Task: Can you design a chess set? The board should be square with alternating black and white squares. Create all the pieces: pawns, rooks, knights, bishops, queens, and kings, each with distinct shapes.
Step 1551:
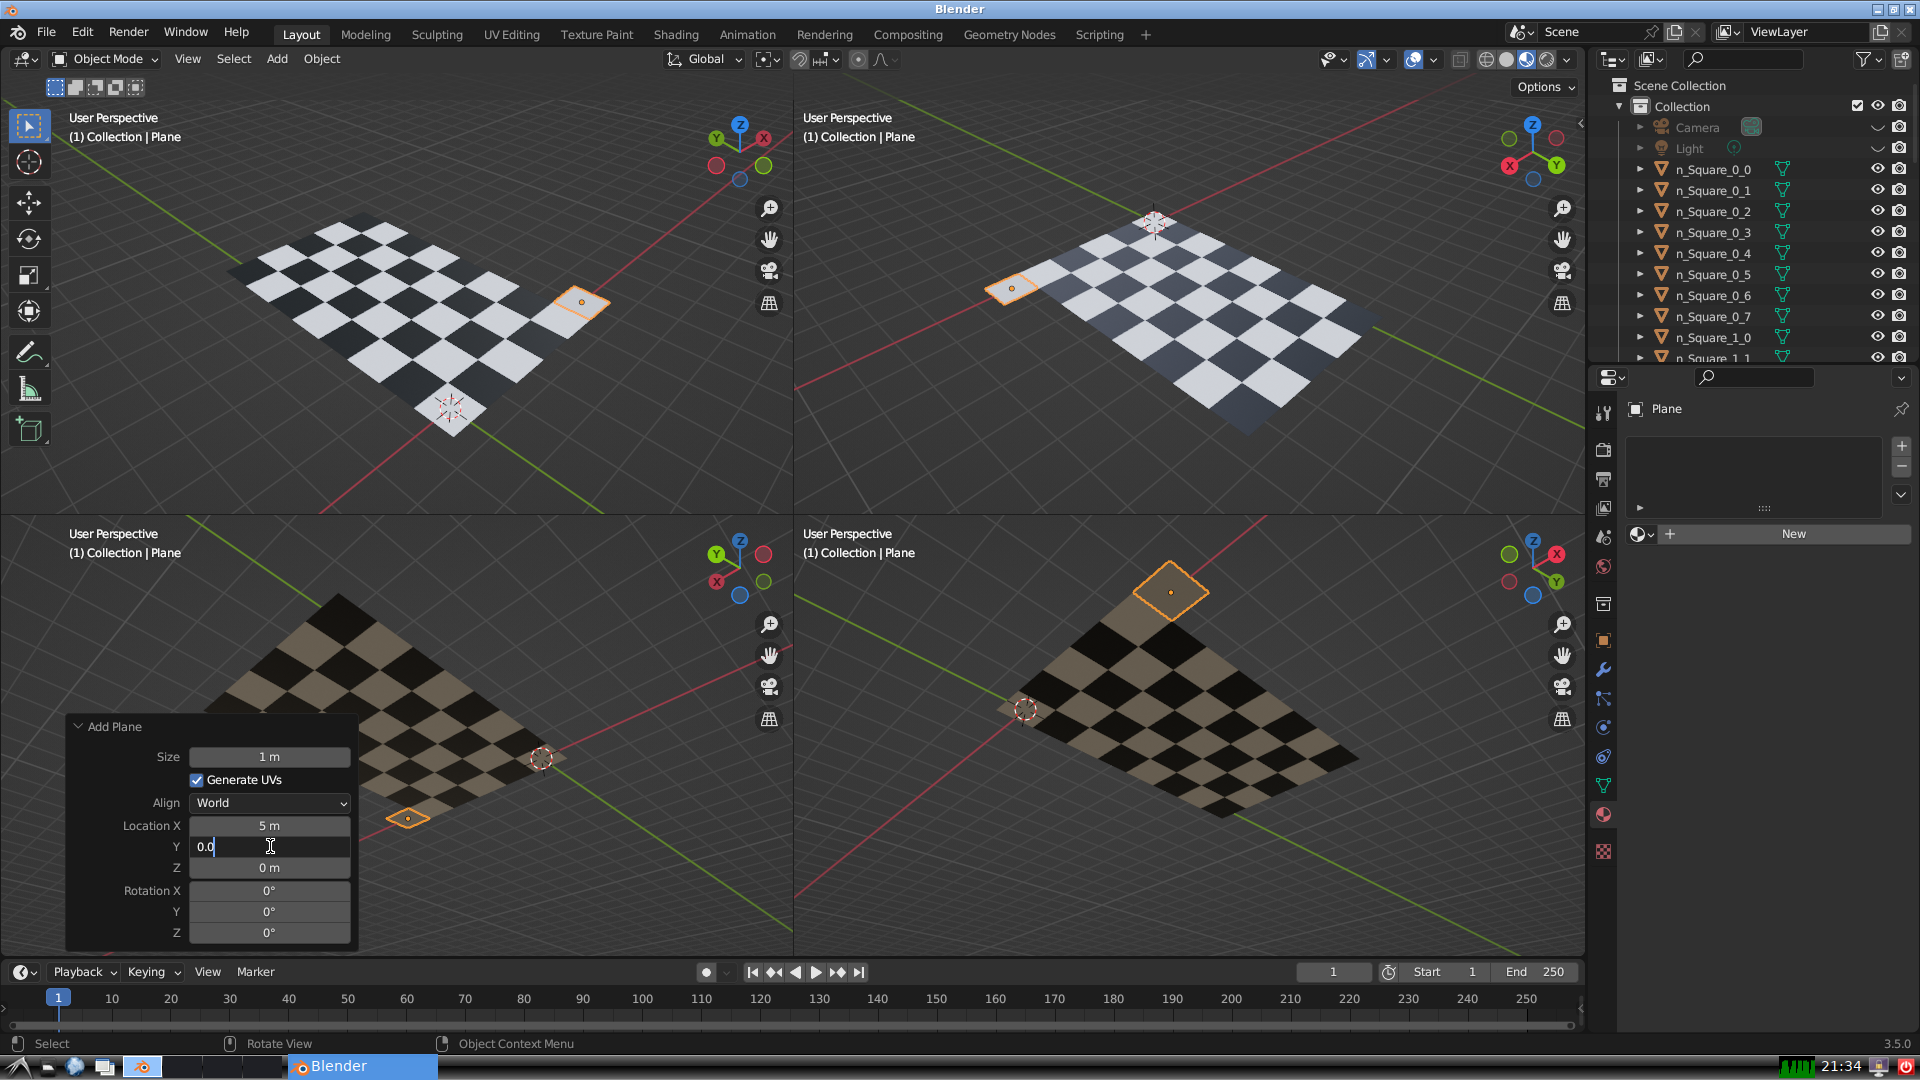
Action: {"key_press": ['Return']}